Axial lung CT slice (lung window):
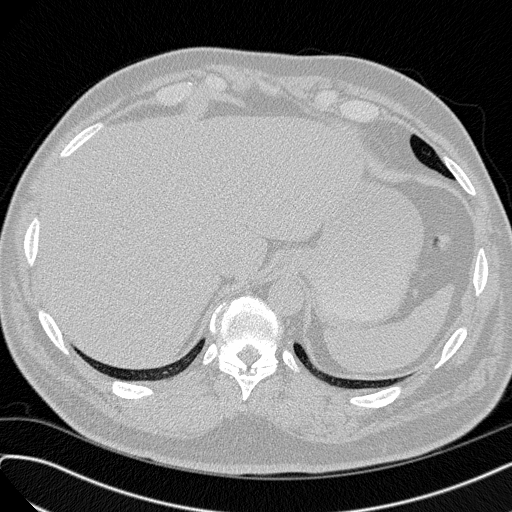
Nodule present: no